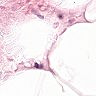
Metastatic tissue present: no